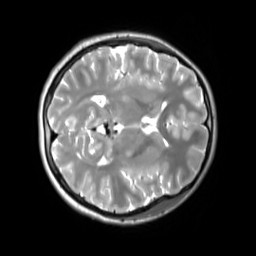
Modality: T2w
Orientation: axial
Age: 26
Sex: female
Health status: ill
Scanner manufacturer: siemens
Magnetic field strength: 3 T
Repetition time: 2.8 s
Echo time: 0.326 s